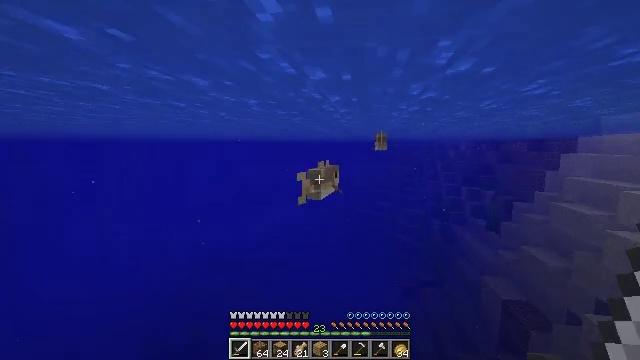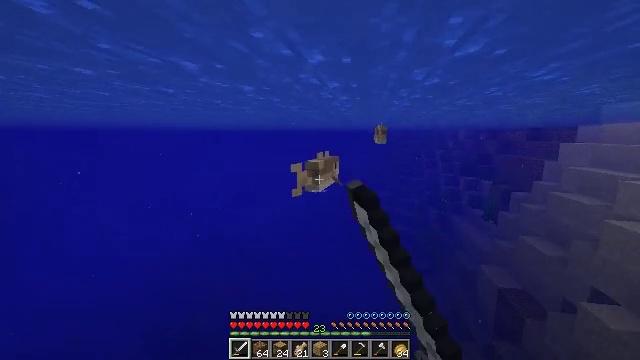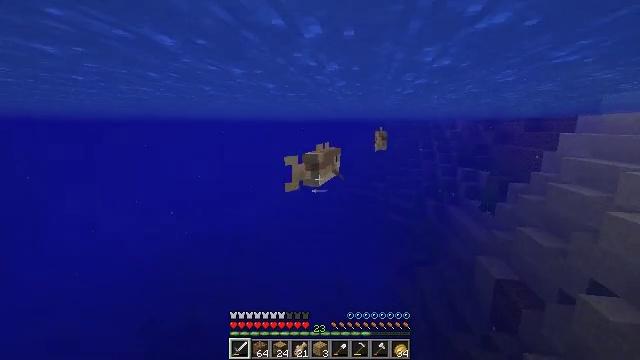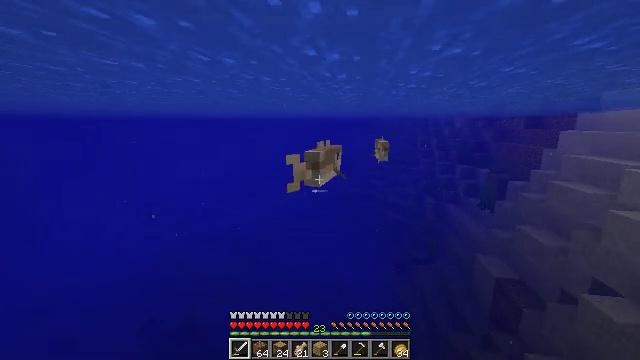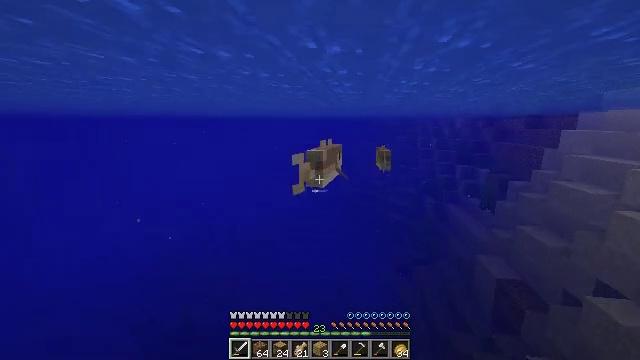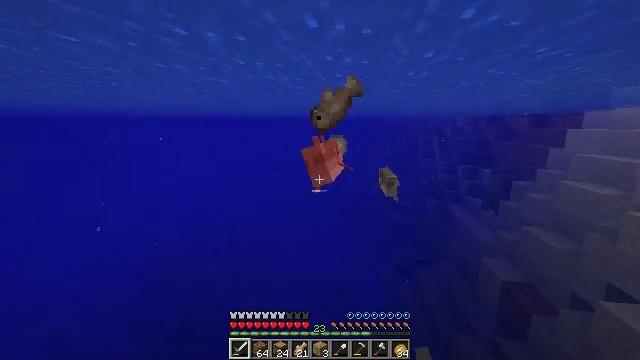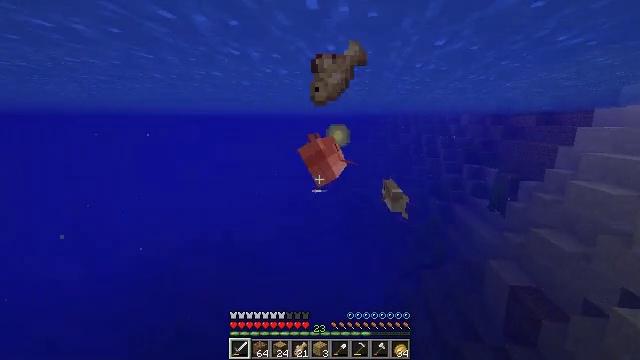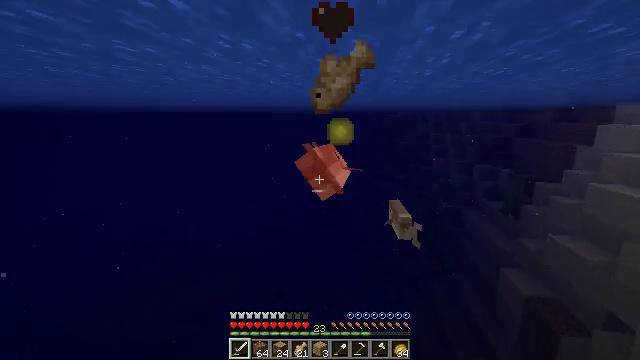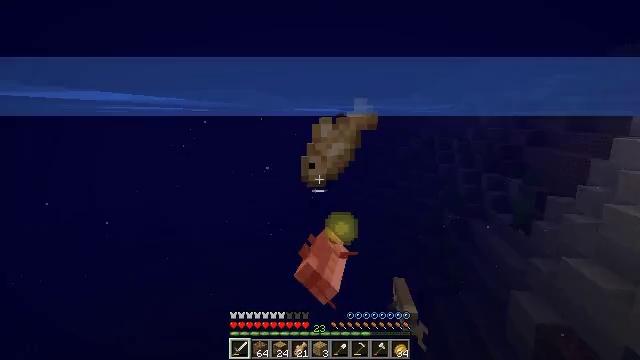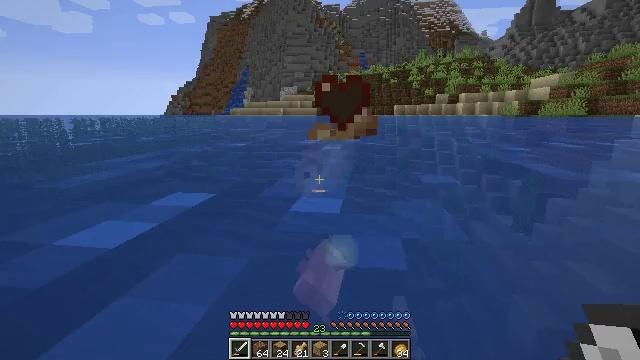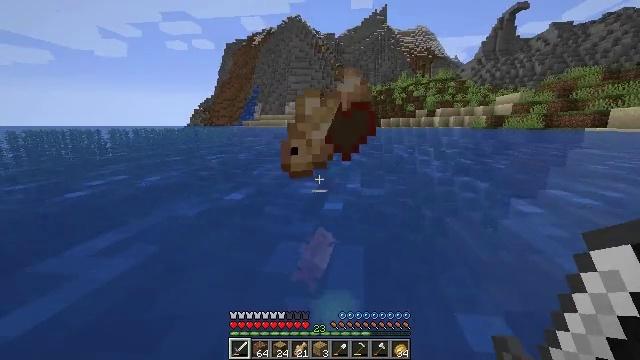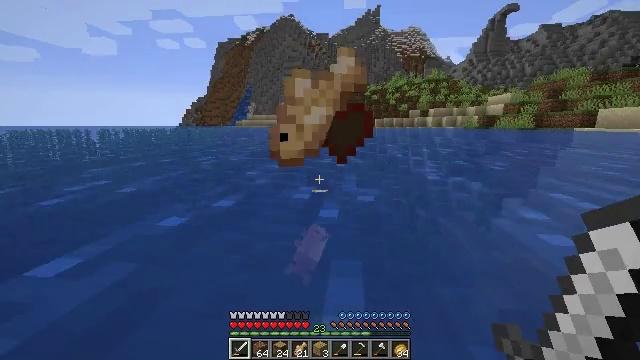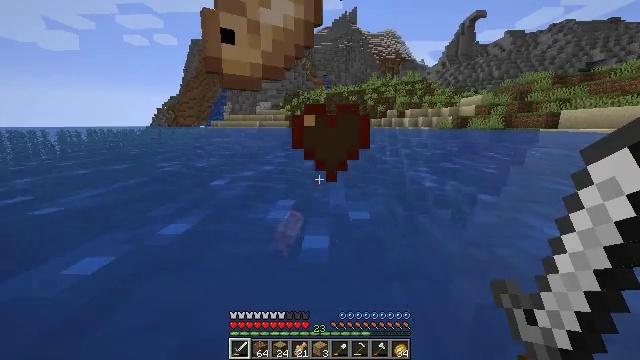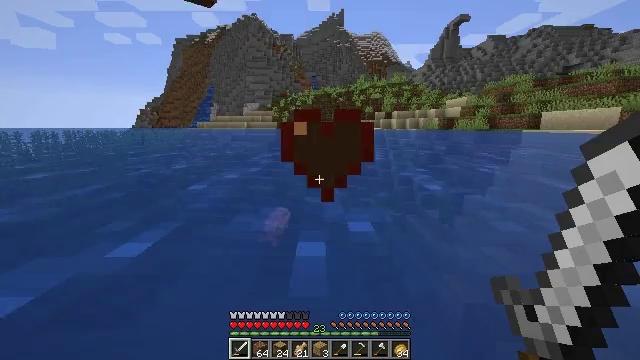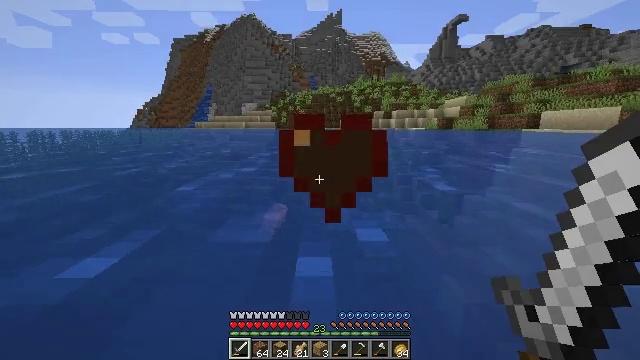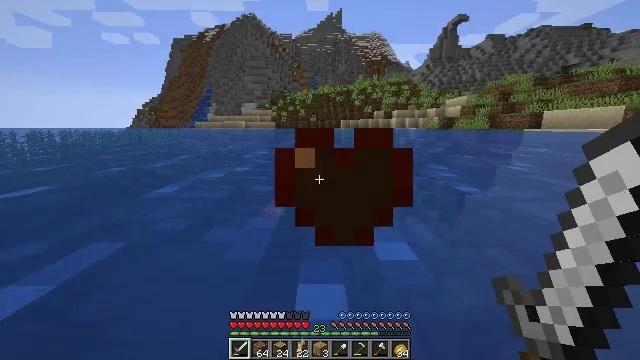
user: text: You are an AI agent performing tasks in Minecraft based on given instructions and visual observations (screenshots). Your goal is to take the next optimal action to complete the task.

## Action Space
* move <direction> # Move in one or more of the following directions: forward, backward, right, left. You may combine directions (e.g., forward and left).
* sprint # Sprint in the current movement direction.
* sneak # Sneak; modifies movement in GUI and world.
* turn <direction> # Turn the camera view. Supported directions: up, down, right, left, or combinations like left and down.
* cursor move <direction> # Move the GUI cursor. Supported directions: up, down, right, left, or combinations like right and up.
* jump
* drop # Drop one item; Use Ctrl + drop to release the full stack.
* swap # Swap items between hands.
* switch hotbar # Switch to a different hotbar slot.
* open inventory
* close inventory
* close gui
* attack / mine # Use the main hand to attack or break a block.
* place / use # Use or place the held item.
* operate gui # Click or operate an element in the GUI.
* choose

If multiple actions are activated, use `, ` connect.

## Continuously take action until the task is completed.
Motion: motion action
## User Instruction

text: Hunt fish.
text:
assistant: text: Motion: move forward, turn down, attack / mine
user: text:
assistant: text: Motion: move forward, turn down, attack / mine
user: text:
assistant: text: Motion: move forward, attack / mine
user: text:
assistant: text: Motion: move forward
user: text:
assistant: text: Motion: move forward
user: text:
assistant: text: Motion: move forward
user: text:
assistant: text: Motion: move forward
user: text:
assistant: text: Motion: move forward
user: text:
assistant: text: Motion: move forward
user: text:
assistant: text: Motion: move forward
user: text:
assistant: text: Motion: move forward, turn right
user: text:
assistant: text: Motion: move forward, turn right
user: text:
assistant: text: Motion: move forward, turn right
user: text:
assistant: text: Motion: move forward
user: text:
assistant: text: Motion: move forward
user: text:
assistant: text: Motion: move forward
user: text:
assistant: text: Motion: move forward
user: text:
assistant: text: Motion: move forward, turn right
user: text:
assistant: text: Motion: move forward, turn right and down
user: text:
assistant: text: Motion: move forward, turn right and down
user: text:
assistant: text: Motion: move forward, turn right and down
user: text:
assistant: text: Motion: move forward, turn right
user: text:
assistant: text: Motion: move forward
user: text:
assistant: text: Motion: move forward
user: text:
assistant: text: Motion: move forward
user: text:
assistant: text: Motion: move forward
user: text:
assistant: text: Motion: move forward
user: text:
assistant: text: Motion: move forward
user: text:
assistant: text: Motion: move forward
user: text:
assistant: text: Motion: move forward, turn down